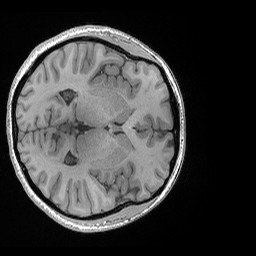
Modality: T1w
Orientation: axial
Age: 22
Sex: female
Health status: healthy
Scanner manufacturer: siemens
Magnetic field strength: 3 T
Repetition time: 0.02 s
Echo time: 0.00492 s